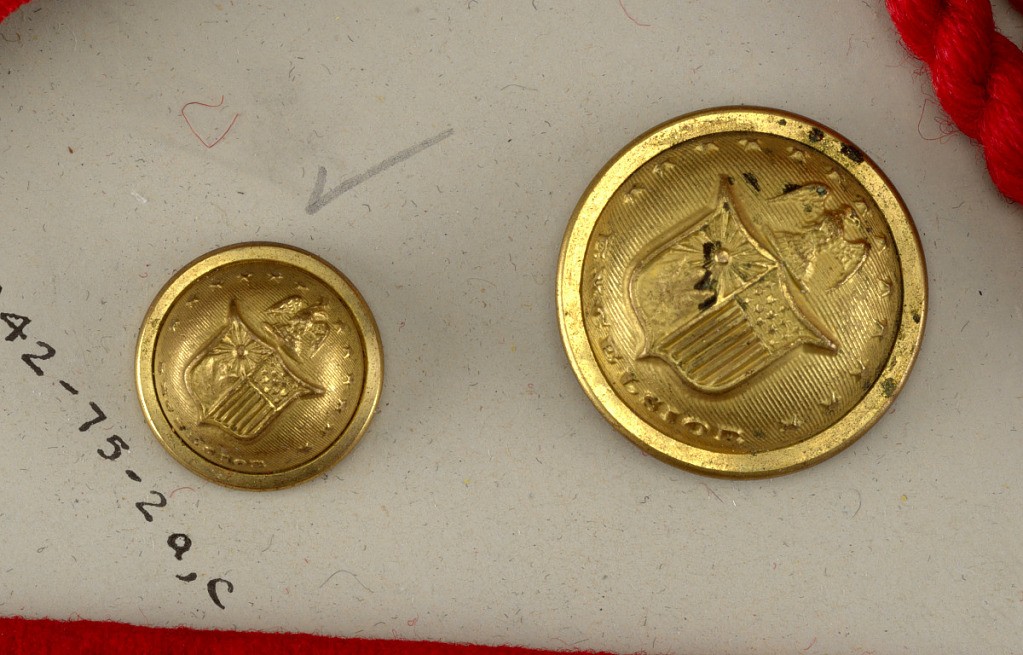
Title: Button
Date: late 19th century
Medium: Brass
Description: Components -a,-c,-e/-h are on card i80-3
Seven circular brass buttons with shanks. a,c,d: marked: Extra Quality; e/h: marked: Horstmann and Allien N Y; a/d: spread eagle on a shield showing, at left, sun above mountains and, at right, stars and stripes, surrounded by 13 stars and the word: Excelsior; e/h: spread eagle with olive branch and three arrows; on breast, shield with the letter A.